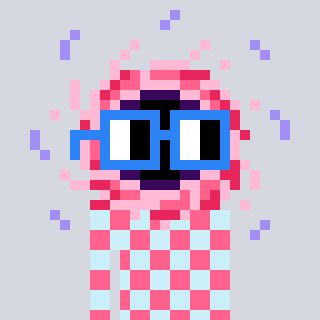
a pixel art character with square blue glasses, a blackhole-shaped head and a cold-colored body on a cool background